Aerial crown-view tile of a tropical tree (Barro Colorado Island, Panama), acquired 20250818:
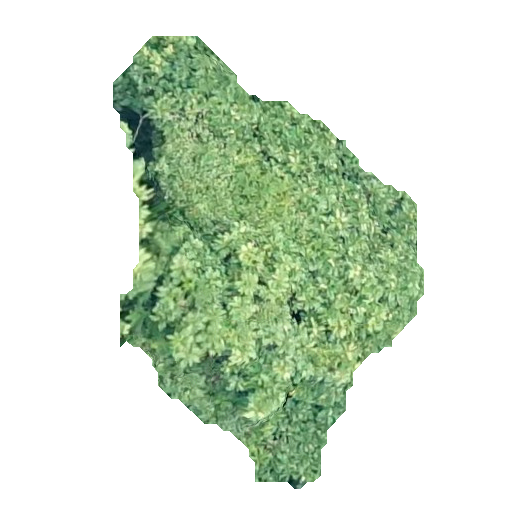
Species: Dipteryx oleifera
GBIF accepted scientific name: Dipteryx oleifera
Crown area: 125.928 m²